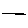
Label: line